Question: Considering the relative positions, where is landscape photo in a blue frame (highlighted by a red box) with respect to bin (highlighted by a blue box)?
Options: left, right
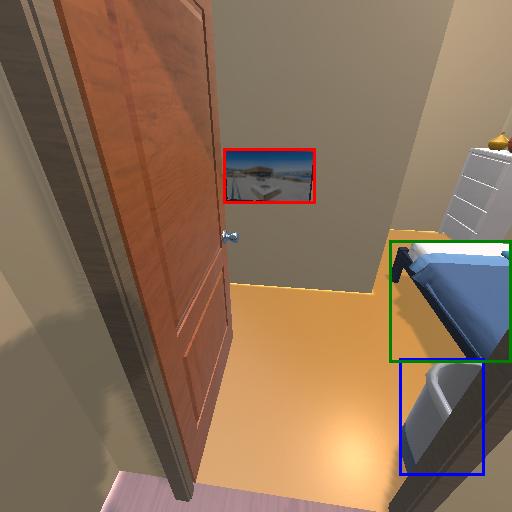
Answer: left